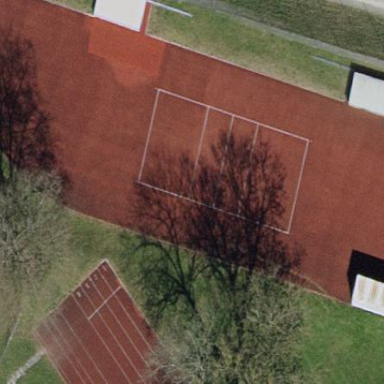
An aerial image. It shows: Soccer pitch for outdoor sports and leisure activities.